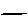
Label: line